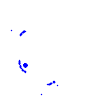
Particle: electron